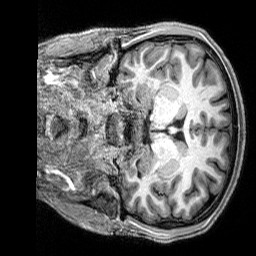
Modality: T1w
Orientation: coronal
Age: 24
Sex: male
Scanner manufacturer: siemens
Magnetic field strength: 3 T
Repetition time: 2.8 s
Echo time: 0.00212 s